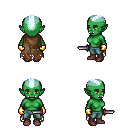
a pixel art fantasy rpg character, female body template, orc, green skin, brown tattered cape, teal pants, white cyan short mohawk hairstyle, gold gloves, maroon shoes, dagger, four views (front, back, left, right), 2x2 character sprite sheet, small pixel art, hard edges, no anti-aliasing